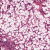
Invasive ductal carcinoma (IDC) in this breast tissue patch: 1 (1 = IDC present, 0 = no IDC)